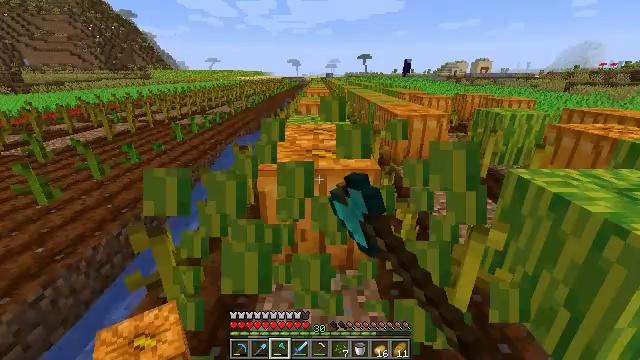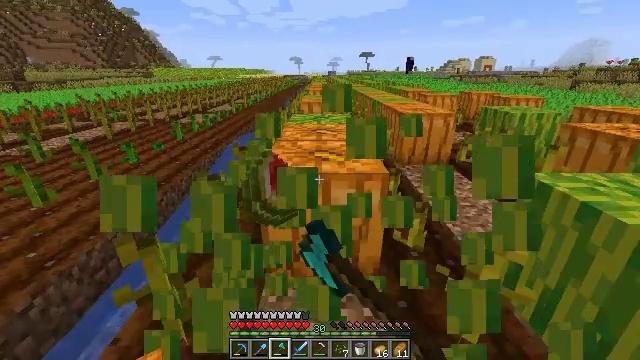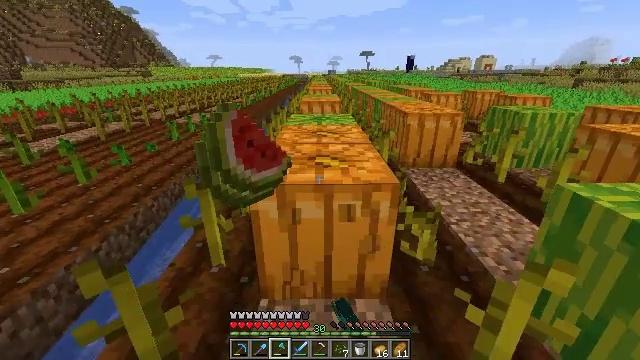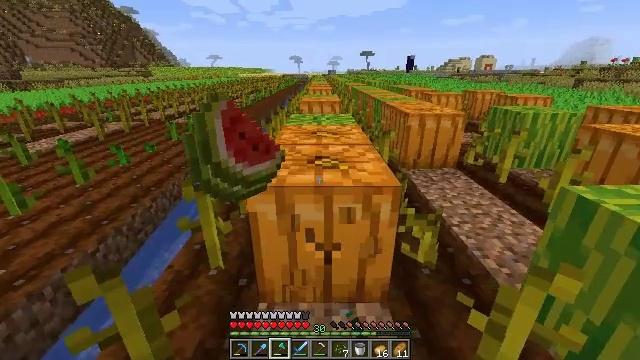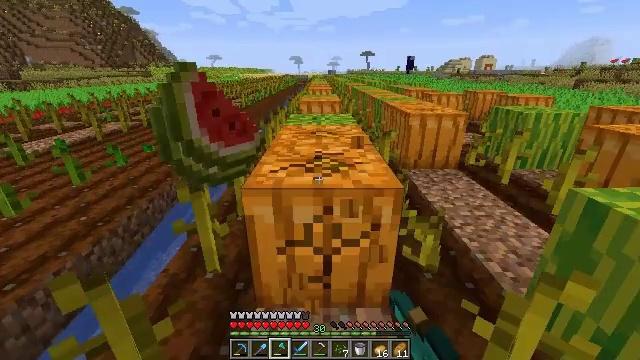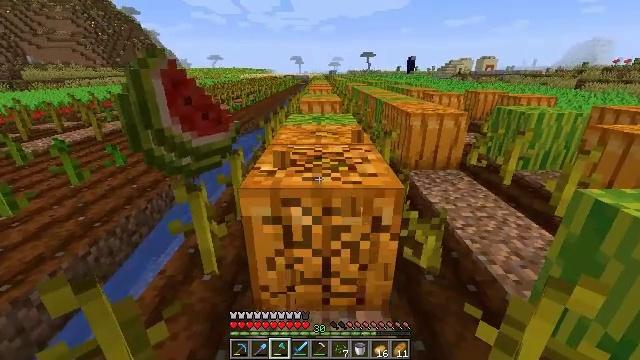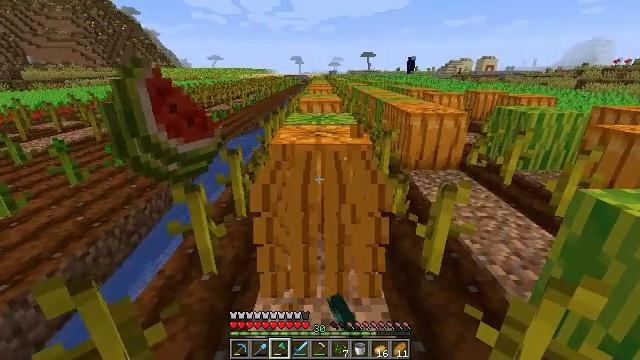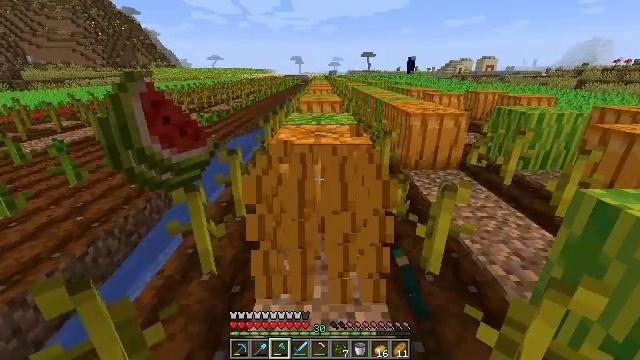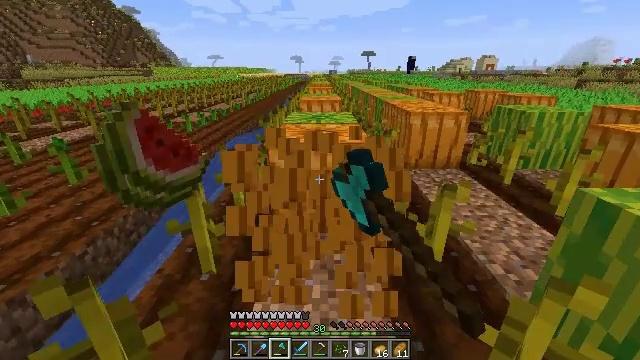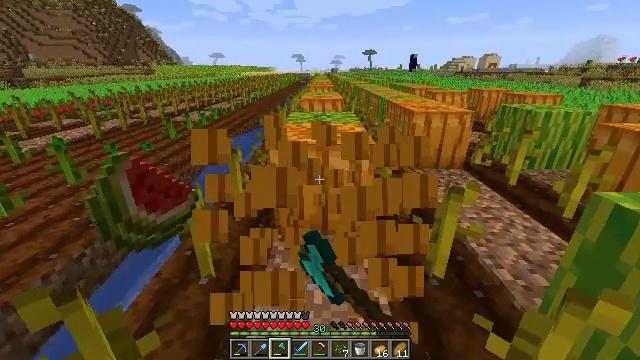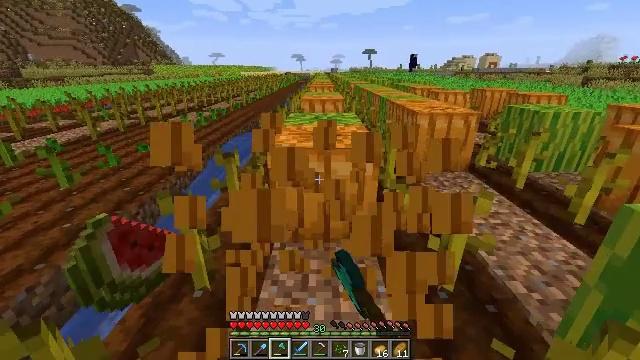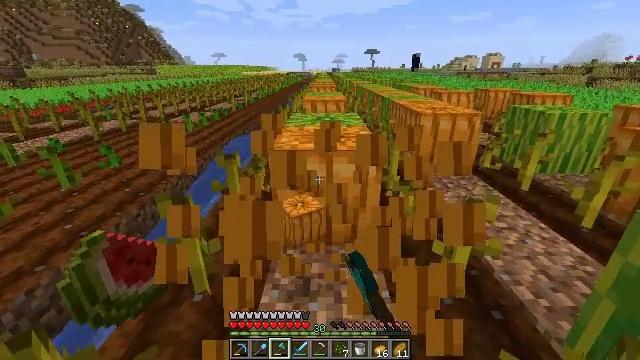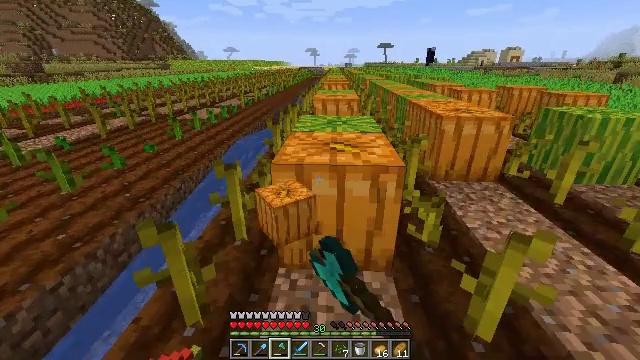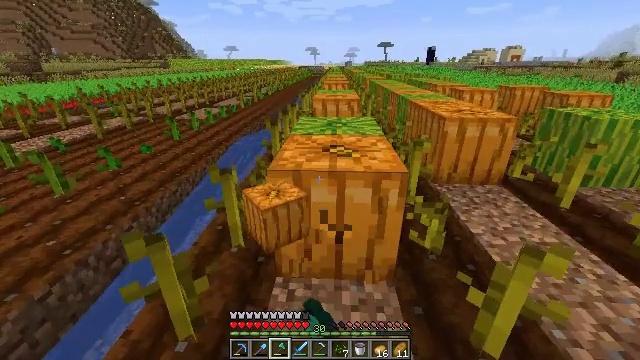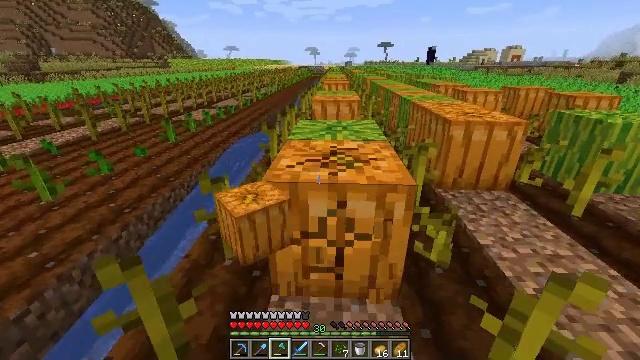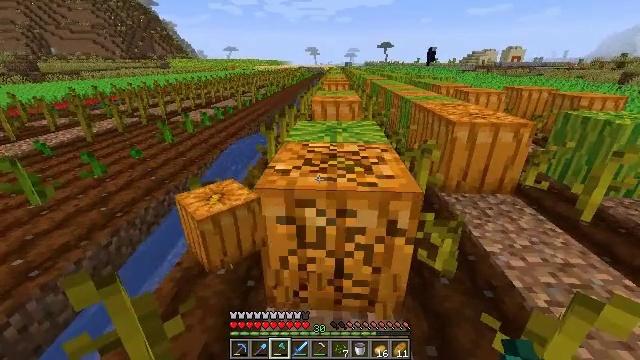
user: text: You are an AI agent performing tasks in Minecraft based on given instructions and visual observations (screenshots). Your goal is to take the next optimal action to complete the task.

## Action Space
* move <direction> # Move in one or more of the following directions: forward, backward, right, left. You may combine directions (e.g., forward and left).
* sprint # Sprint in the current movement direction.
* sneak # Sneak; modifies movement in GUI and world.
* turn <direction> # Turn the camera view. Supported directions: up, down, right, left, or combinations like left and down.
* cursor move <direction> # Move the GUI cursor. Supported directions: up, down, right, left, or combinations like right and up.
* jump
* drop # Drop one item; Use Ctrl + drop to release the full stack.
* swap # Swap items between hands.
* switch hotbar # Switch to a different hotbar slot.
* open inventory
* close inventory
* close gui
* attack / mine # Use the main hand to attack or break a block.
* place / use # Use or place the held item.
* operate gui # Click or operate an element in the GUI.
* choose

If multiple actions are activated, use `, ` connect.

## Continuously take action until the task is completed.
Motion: motion action
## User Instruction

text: Break the pumpkin to collect it.
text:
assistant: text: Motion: move forward, attack / mine
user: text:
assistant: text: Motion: attack / mine
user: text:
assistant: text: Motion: attack / mine
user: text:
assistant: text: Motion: attack / mine
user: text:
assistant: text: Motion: attack / mine
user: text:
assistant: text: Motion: attack / mine
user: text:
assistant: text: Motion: attack / mine
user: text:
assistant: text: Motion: attack / mine
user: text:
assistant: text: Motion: move forward, attack / mine
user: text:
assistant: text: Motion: move forward, attack / mine
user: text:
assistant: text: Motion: move forward, attack / mine
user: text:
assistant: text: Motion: move forward, turn left, attack / mine
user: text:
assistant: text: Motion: move forward, attack / mine
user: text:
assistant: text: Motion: attack / mine
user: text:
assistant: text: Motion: attack / mine
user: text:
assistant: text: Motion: attack / mine
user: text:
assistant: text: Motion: move forward, attack / mine
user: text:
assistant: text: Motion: move forward, attack / mine
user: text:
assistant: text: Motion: move forward, turn right, attack / mine
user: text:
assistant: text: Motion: move forward, attack / mine
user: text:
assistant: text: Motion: attack / mine